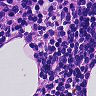
Metastatic tissue present: no